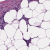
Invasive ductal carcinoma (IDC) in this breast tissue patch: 1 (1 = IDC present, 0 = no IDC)